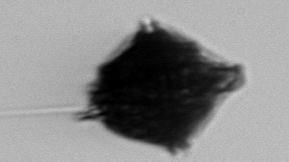
Label: Gonyaulax